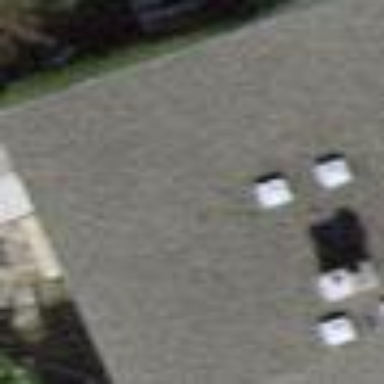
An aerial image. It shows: House with flat roof.